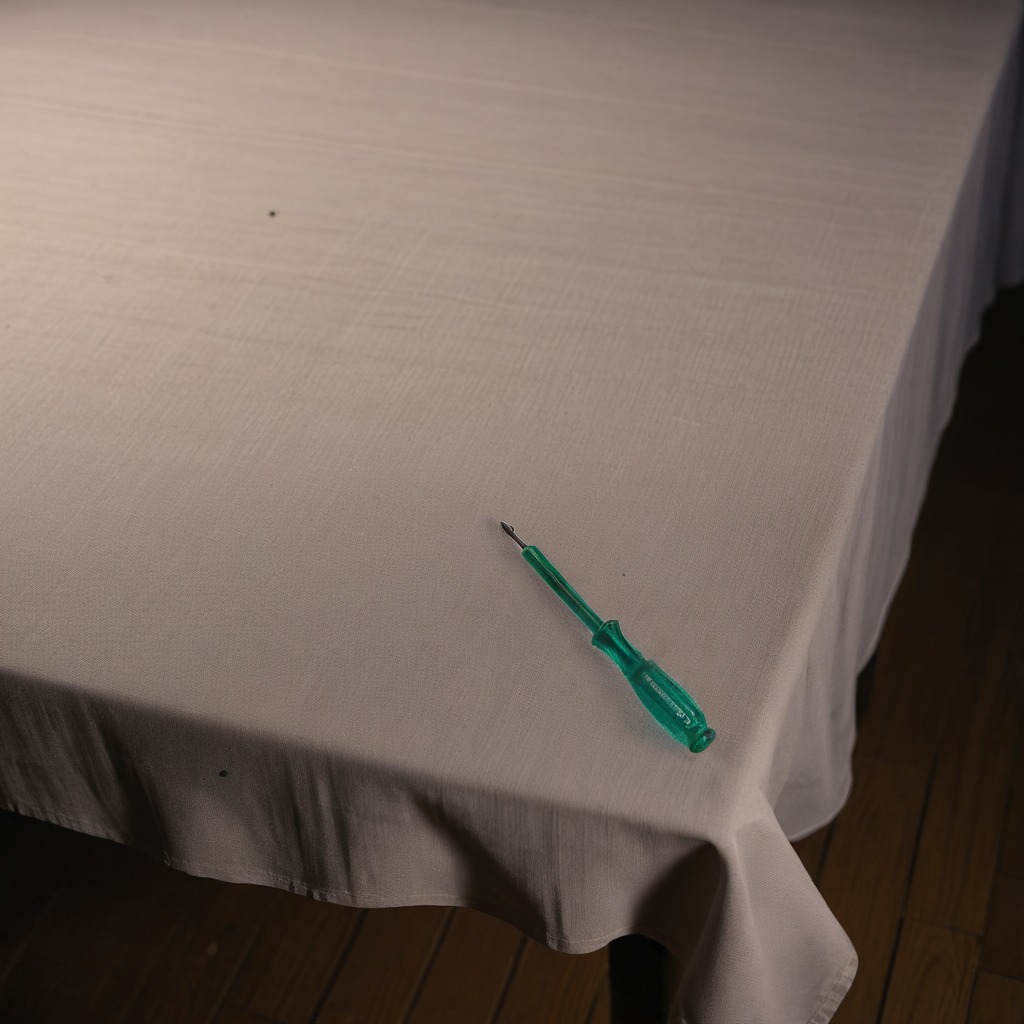
A screwdriver is lying on the wooden table.